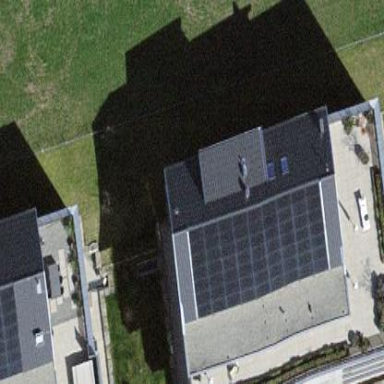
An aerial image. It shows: Solar power generator with photovoltaic panels.